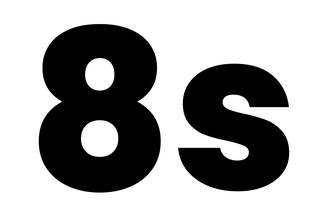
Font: Poppins-ExtraBold